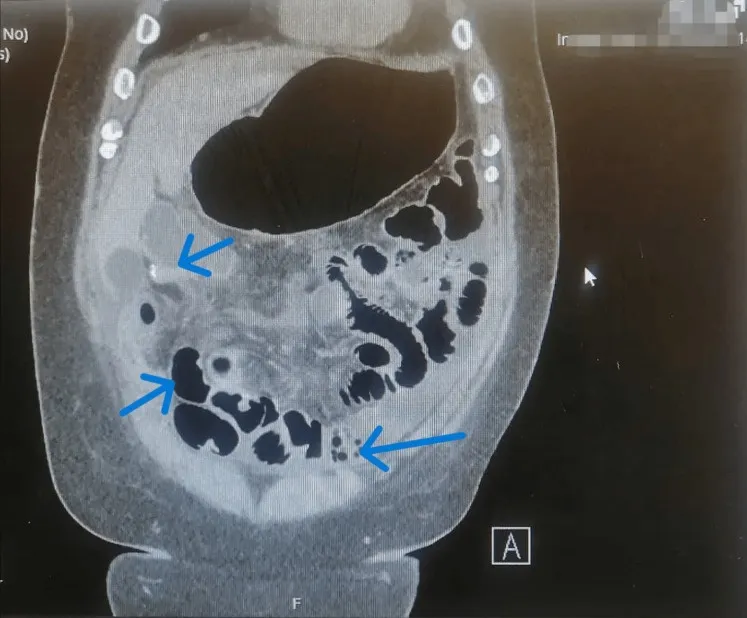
CT of the abdomen and pelvis with oral and IV contrast on POD 5 showing a dilated small intestine with no transitional point. The colon contains gas extending to the rectum, suggesting ileus rather than obstruction, and there is no evidence of a leak. . POD: Postoperative day.
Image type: radiology (ct)